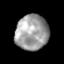
Tissue: skin
Cell type: Epithelial cells
Senescence score: 0.2806
Nuclear area (px): 1141
Mean DAPI intensity: 158.63